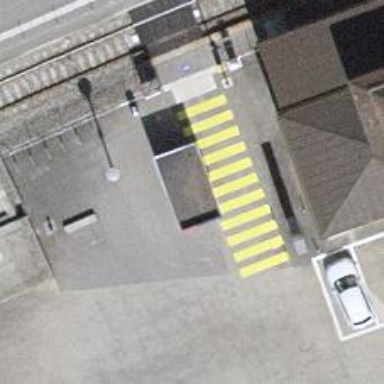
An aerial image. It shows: Railway station.